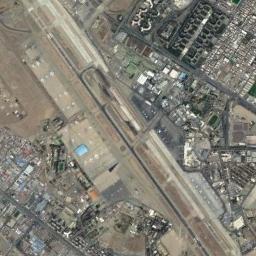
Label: airport